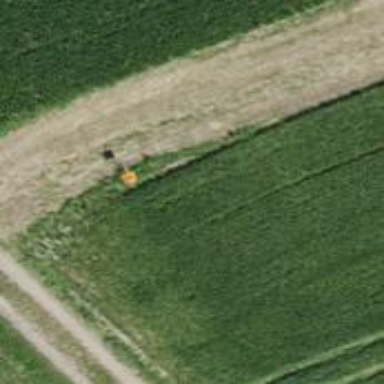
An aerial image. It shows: Orange aerial marker.